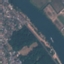
Label: River